Interaction volume radius: 5 \u00c5
Interaction volume height: 20 \u00c5
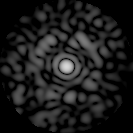
Disorder parameter: 0.8108